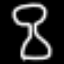
Label: hourglass